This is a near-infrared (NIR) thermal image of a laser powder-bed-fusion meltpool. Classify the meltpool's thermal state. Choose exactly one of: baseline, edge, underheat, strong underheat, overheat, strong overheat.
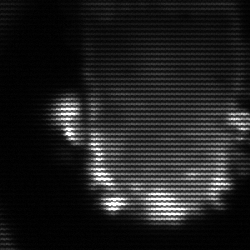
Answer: baseline